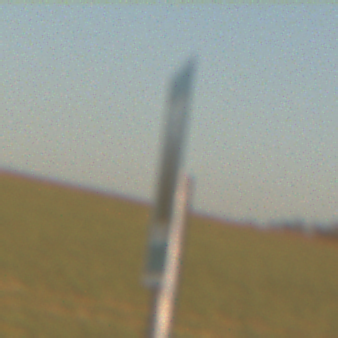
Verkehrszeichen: Tunnel
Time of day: SunriseSunset
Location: Outdoor (Nature)
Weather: PartlyCloudy
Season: NotSpecified
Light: Natural